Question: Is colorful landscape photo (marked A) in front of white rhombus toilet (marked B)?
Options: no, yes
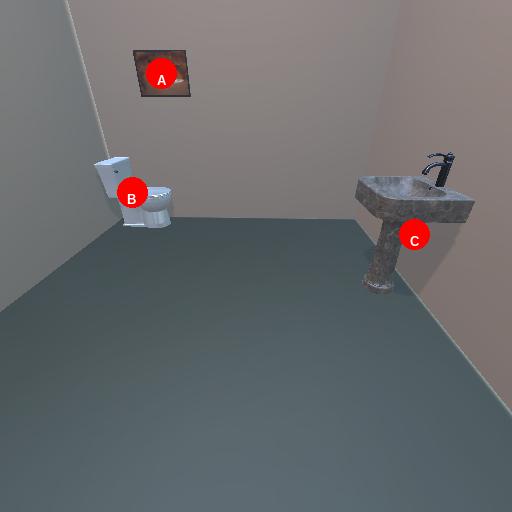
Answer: no